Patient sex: M
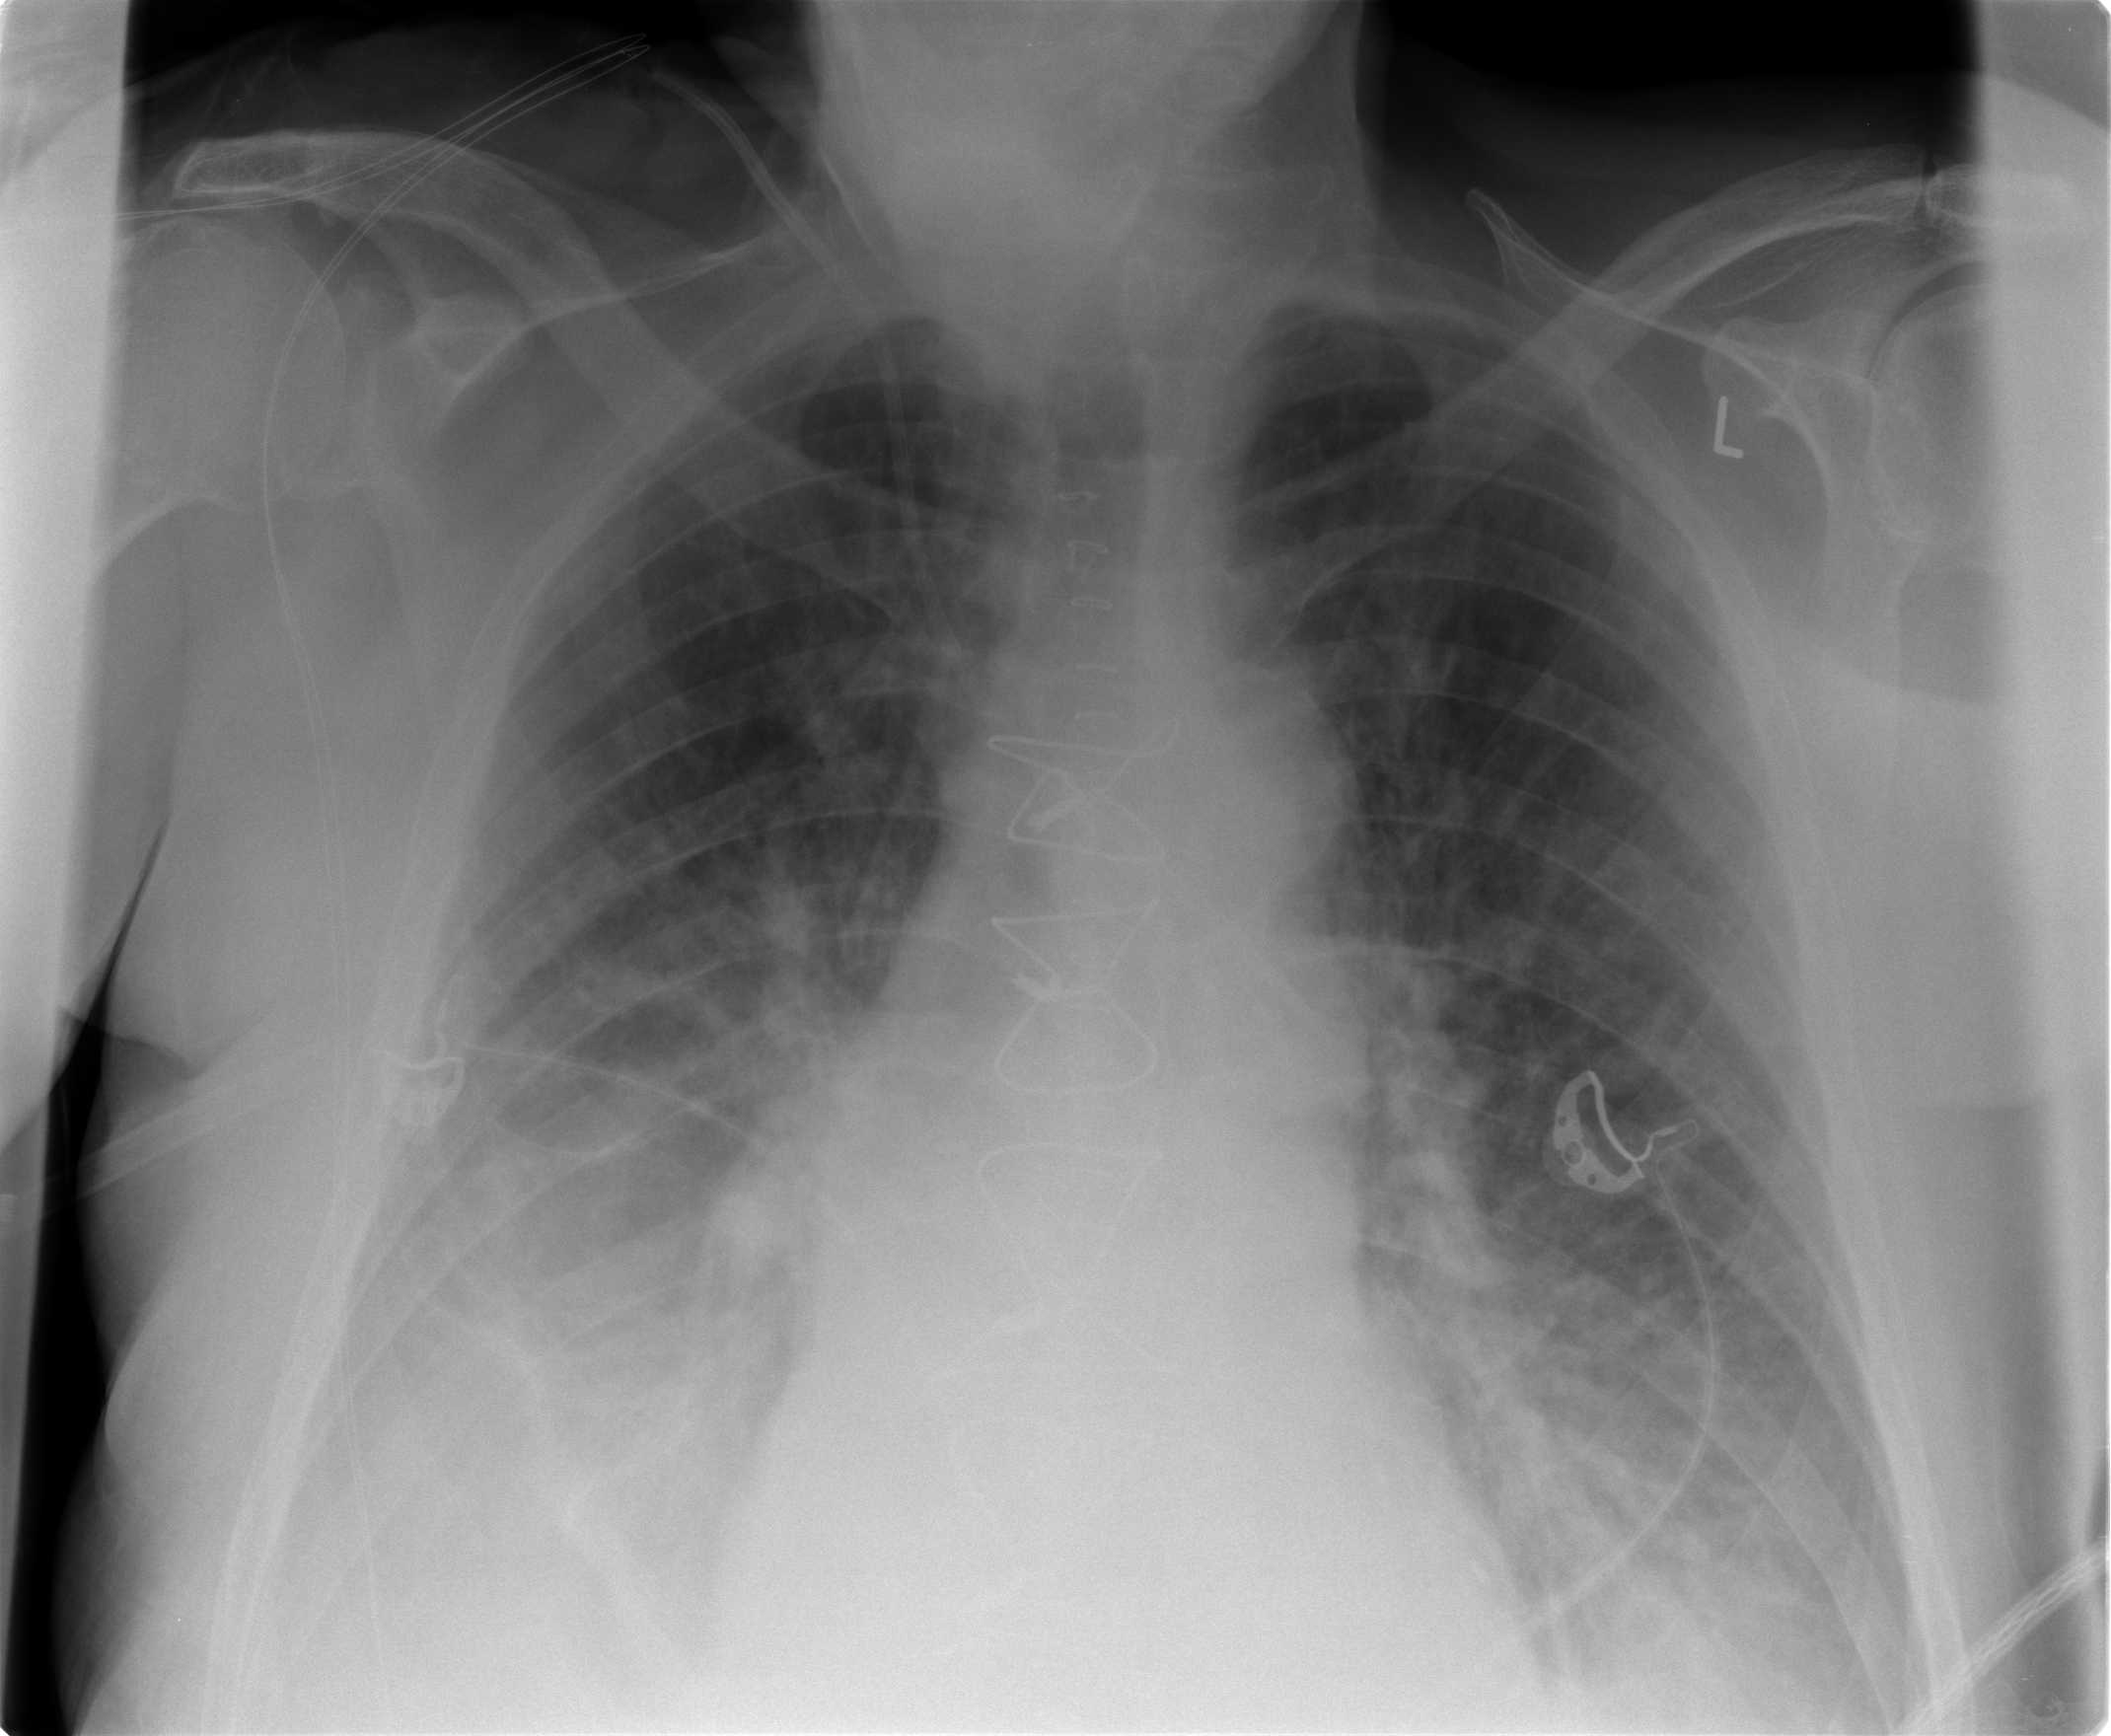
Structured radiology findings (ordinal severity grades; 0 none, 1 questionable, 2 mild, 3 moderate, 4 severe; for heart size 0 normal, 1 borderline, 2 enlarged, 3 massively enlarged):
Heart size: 0
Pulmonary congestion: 2
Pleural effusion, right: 2
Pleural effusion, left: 2
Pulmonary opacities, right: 2
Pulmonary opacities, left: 1
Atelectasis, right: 2
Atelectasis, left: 2